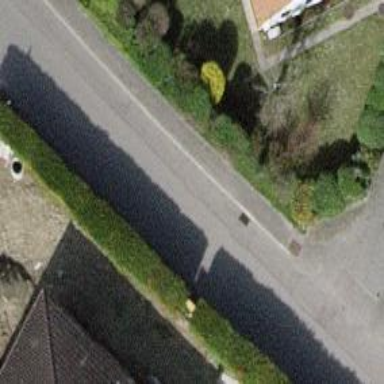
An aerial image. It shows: Residential road with asphalt surface and designated cycle lane on the left.